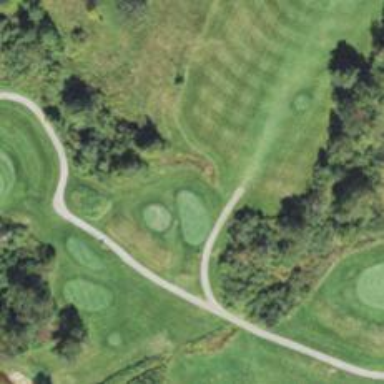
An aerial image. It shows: Grassy area designated as golf tee.